Interaction volume radius: 5 \u00c5
Interaction volume height: 10 \u00c5
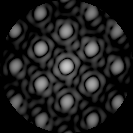
Disorder parameter: 0.1163